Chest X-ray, PA view. Patient: 61 years old, sex F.
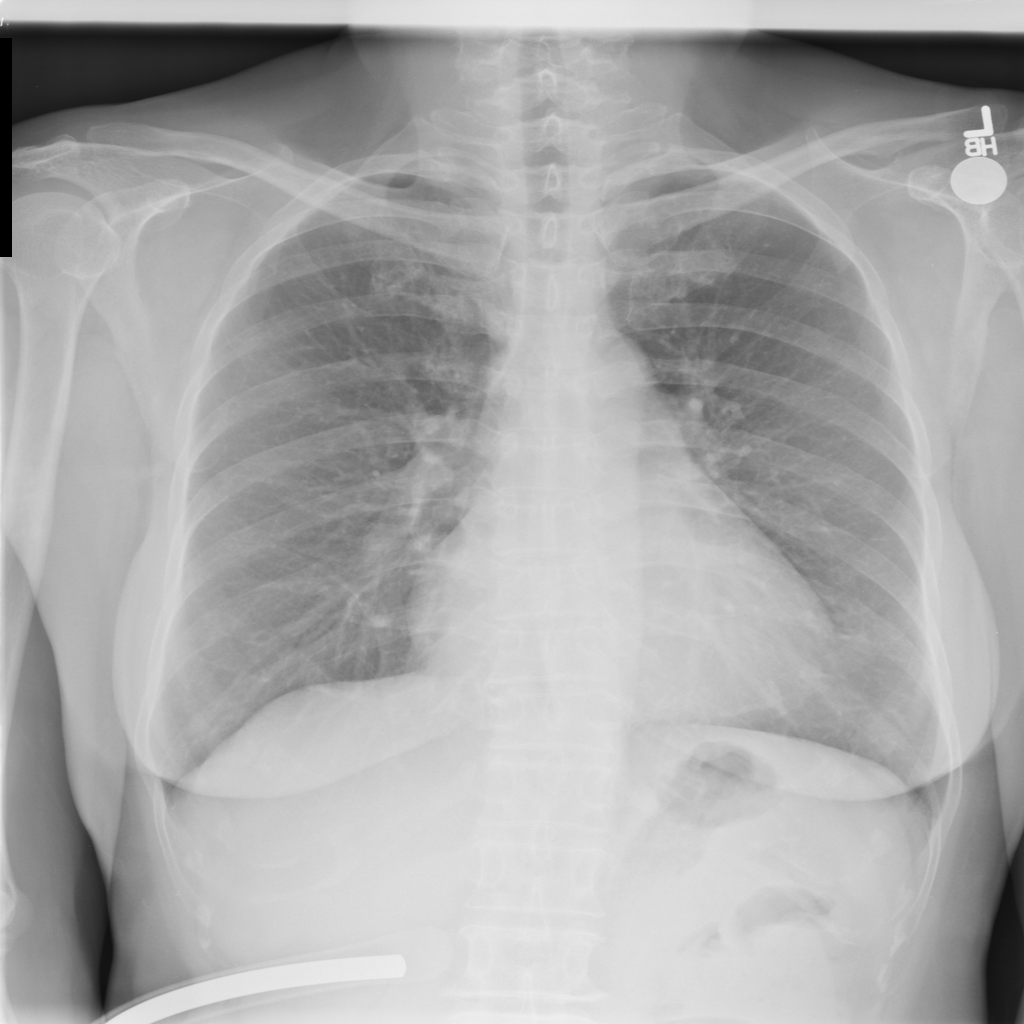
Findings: No Finding